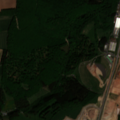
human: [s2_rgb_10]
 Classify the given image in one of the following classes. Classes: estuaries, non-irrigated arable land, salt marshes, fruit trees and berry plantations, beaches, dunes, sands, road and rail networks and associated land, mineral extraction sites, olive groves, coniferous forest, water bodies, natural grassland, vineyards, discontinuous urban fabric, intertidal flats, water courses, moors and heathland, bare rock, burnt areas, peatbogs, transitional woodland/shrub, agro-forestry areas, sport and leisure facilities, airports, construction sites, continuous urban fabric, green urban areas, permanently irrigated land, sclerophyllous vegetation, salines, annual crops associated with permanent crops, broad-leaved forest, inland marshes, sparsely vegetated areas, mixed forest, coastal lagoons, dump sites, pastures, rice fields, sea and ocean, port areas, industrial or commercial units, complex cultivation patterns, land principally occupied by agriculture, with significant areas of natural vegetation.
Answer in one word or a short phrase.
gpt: industrial or commercial units, land principally occupied by agriculture, with significant areas of natural vegetation, broad-leaved forest